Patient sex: M
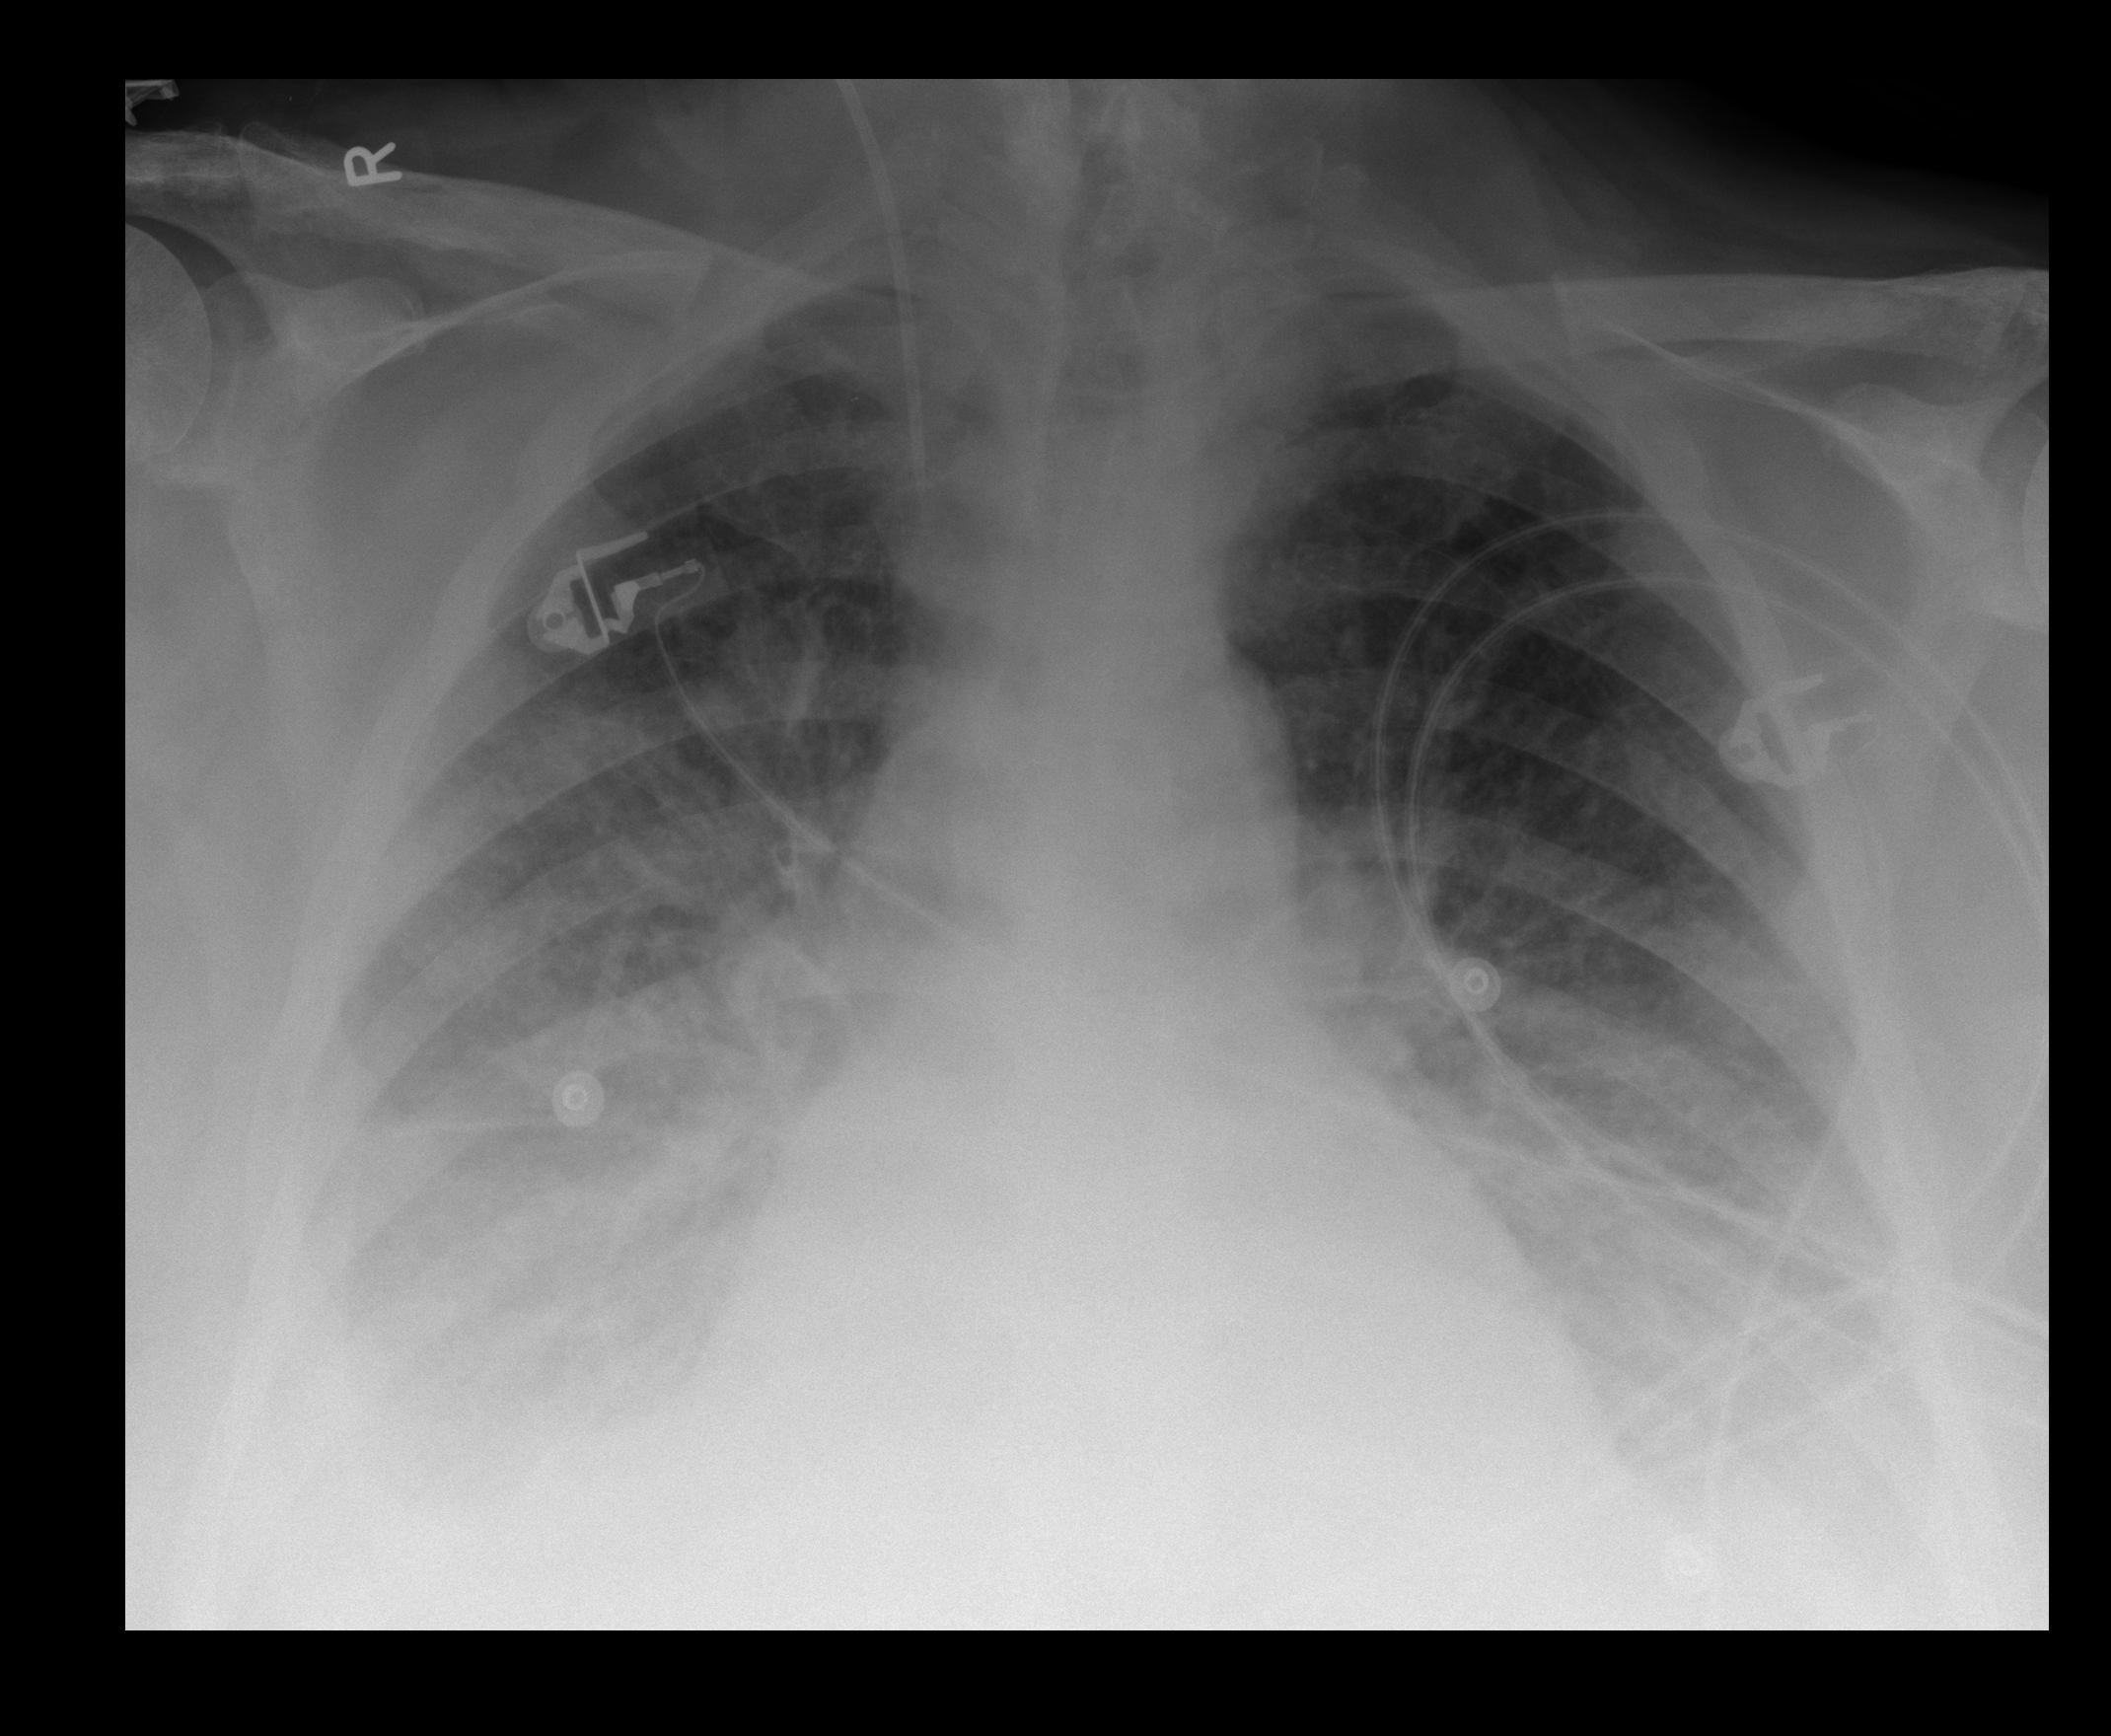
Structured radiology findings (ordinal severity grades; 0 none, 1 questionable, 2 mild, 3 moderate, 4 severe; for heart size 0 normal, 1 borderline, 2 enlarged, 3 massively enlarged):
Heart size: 2
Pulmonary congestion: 2
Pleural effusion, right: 3
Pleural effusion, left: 3
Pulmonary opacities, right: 2
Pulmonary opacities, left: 1
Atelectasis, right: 2
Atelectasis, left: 2